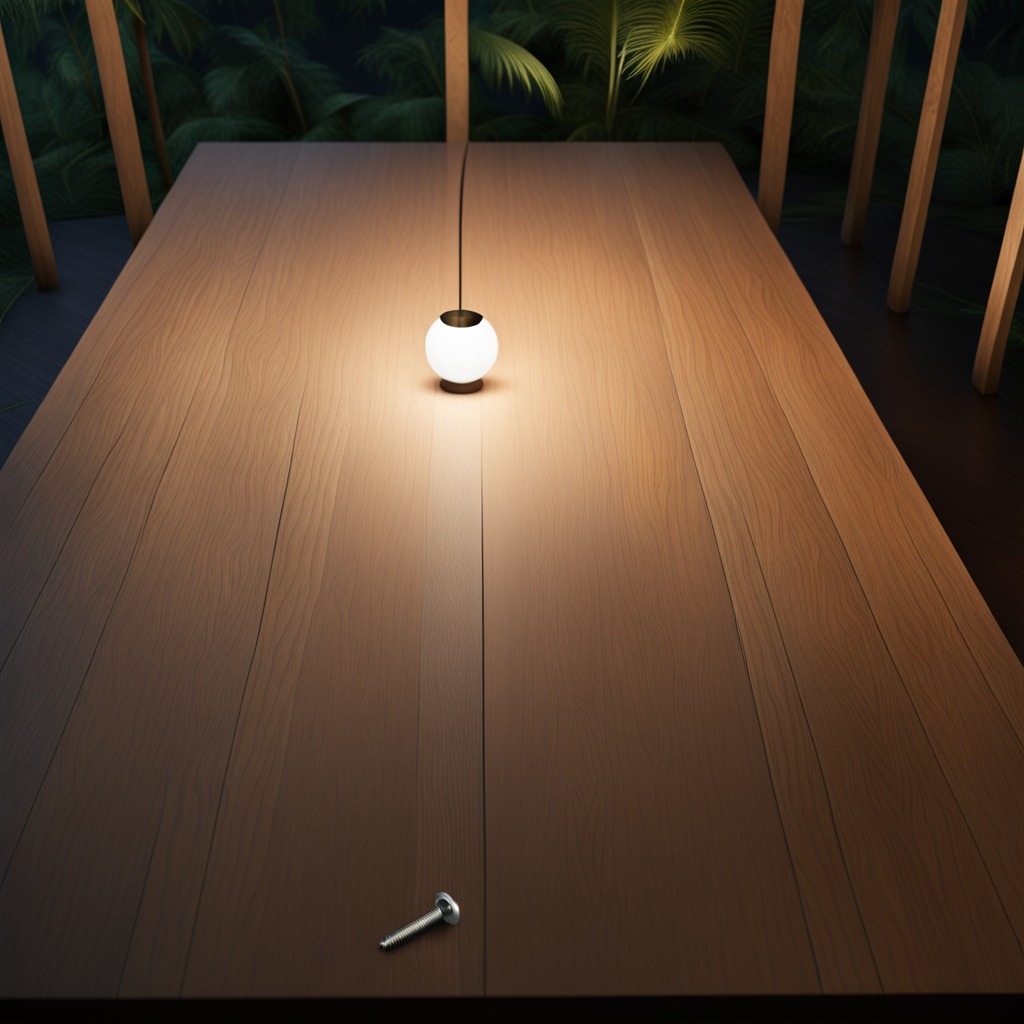
A metal screw lying on a wooden table inside a jungle field workshop tent at night with soft shadows